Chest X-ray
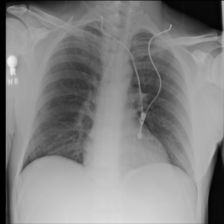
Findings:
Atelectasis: negative
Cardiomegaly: negative
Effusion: negative
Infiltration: negative
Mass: negative
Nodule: negative
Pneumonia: negative
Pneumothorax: negative
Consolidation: negative
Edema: negative
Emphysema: negative
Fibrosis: negative
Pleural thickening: negative
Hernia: negative